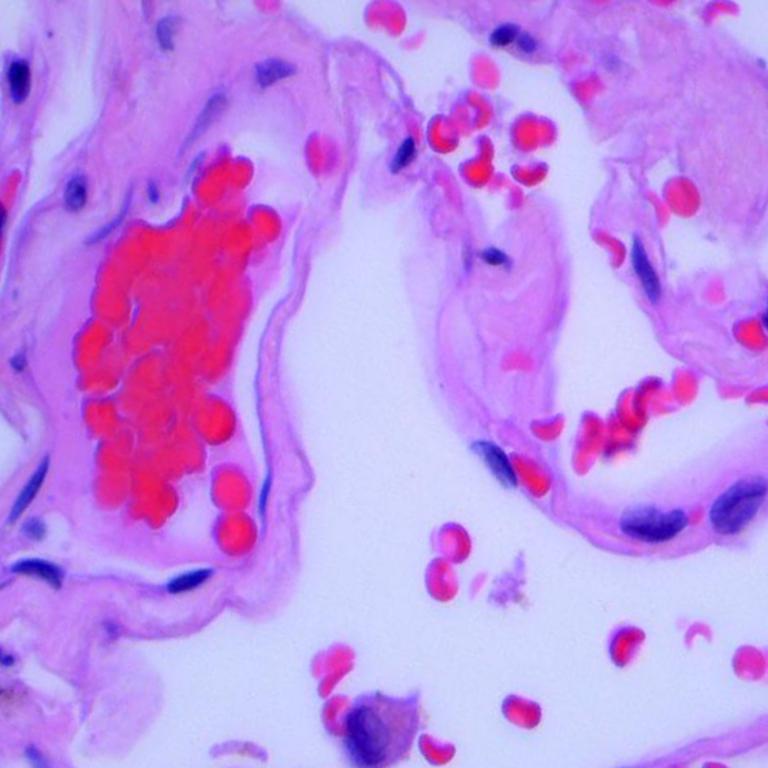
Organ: lung
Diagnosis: benign